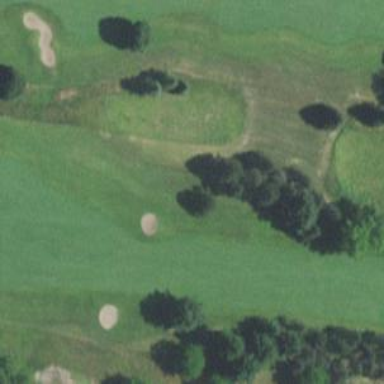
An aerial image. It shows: View of golf hole.